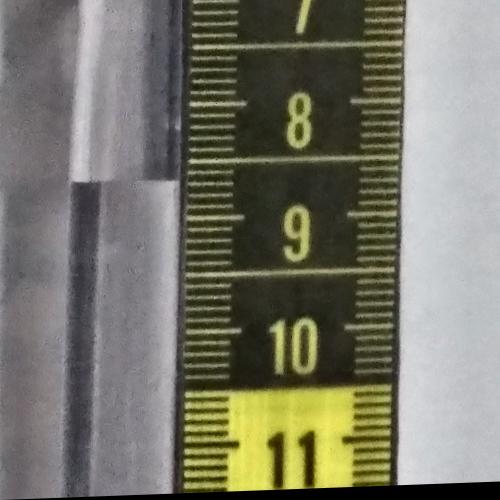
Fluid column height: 8.7 cm